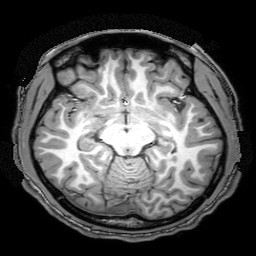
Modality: T1w
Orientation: axial
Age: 18
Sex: male
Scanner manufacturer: philips
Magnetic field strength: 3 T
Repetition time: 8.143 s
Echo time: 3.763 s